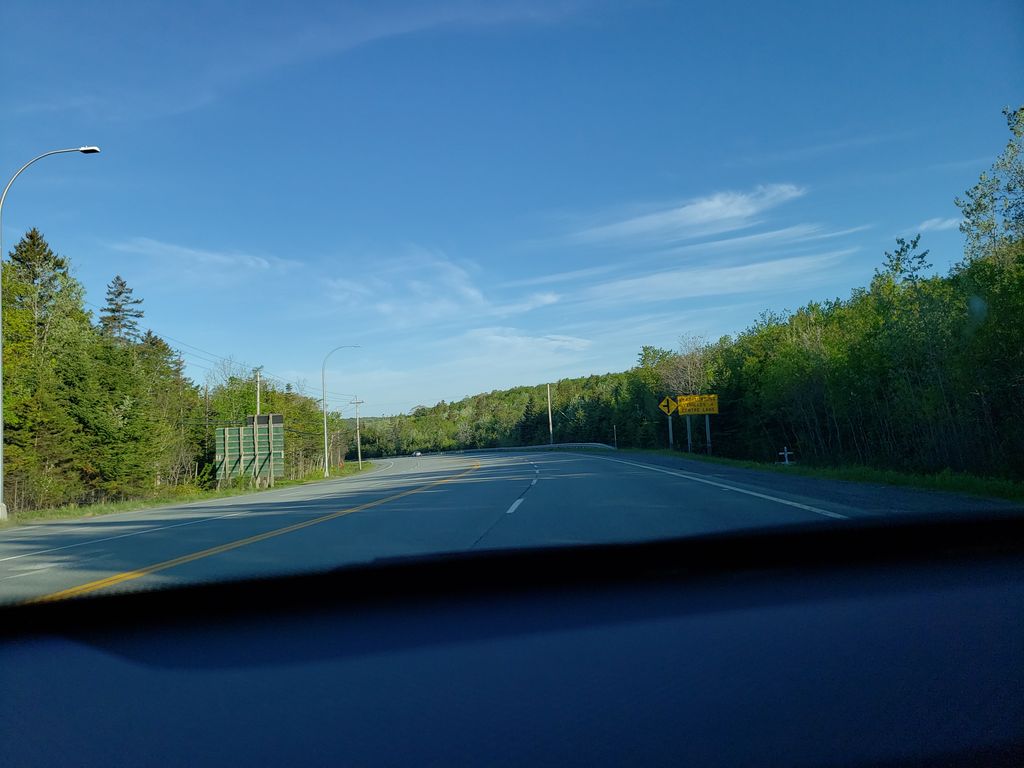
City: halifax